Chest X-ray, AP view. Patient: 77 years old, sex M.
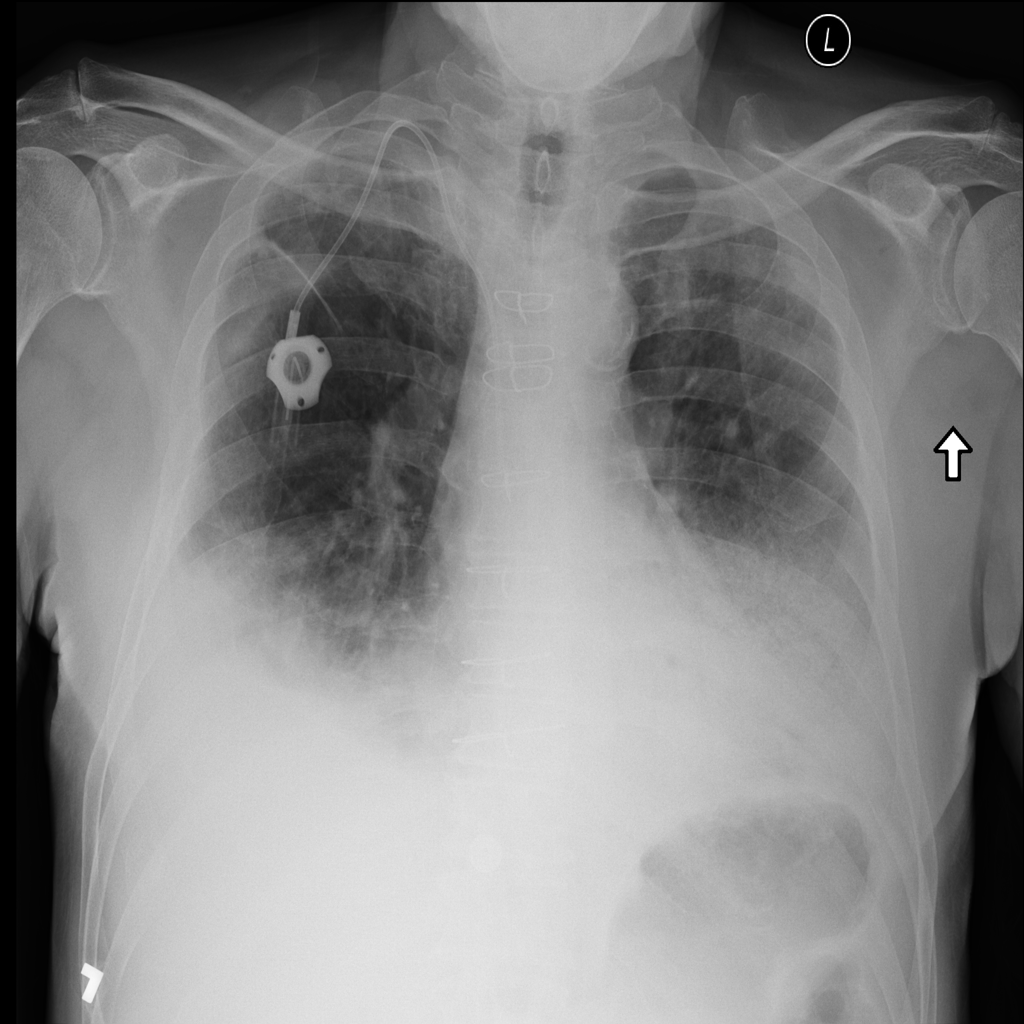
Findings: Effusion, Infiltration